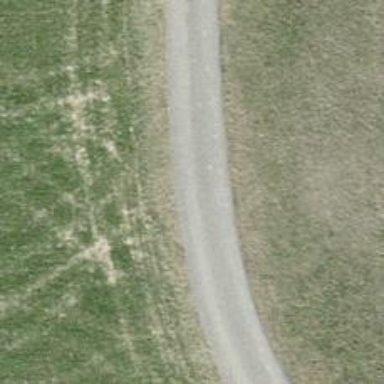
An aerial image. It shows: Gravel track with grade 2 quality.